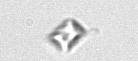
Label: Bacillariophyceae_morphotype1